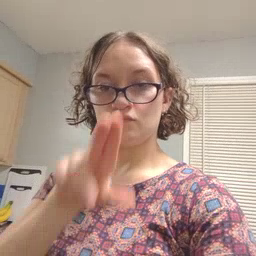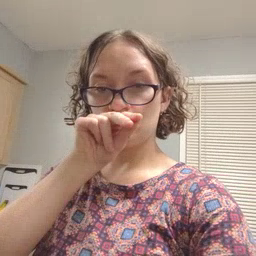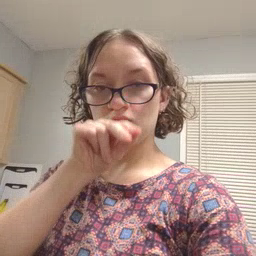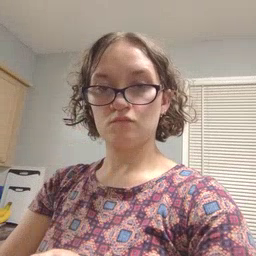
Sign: duck